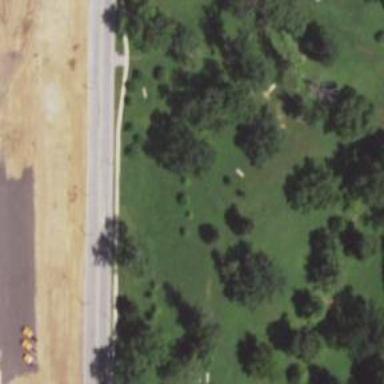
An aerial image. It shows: Disc golf basket.